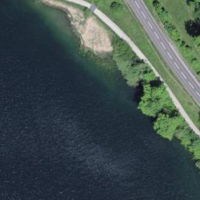
EUNIS habitat code: 14
Species observed at this site:
Prunus padus
Prunus spinosa